Question: I'm practicing with classes and vectors and storing objects in vectors. After storing a base class object and a class object that inherits from it, my compiler returns the error that the inherited class object does not exist. Here are what I assume are the important bits:
'''
class Car
{
public:
Car();
void stop();
int get_speed() const;
void new_speed(int fspeed);
protected:
int speed;
};
class Sportscar : public Car
{
public:
Sportscar();
void turbo();
private:
bool hasTurbo;
};
'''
'''
vector<Car*> cars(2);
cars[0] = new Car();
cars[1] = new Sportscar();
'''
'cars[0]''cars[1]''cars[0]''cars[1]'
'''
cars[1]->turbo();
cars[0]->new_speed(cars[0]->get_speed());
'''
Here is the full code, which is a bit all over the place since I wasn't sure initially where I was going with this little car game:
'''
#include <iostream>
#include <cstdlib>
#include <vector>
using namespace std;
class Car
{
public:
Car();
void stop();
int get_speed() const;
void new_speed(int fspeed);
protected:
int speed;
};
class Sportscar : public Car
{
public:
Sportscar();
void turbo();
private:
bool hasTurbo;
};
// Constructor for class Car
Car::Car()
{
speed = 1;
}
// Function to stop the car
void Car::stop()
{
speed = 0;
cout << "You stop the car.
" << endl;
}
// Function to get current speed of the car
int Car::get_speed() const
{
return speed;
}
// Function to "accelerate" the car
void Car::new_speed(int fspeed)
{
int newspeed;
cout << "Speed up by how many mp/h? ";
cin >> newspeed;
speed = (fspeed + newspeed);
cout << "You speed up.
" << endl;
}
// Sportscar constructor to set hasTurbo to 0 (no)
Sportscar::Sportscar()
// Not sure if this is necessary
: Car()
{
hasTurbo = 0;
}
// Function to designate if the car has turbo
void Sportscar::turbo()
{
hasTurbo = 1;
cout << "You have activated turbo and have greater acceleration.
" << endl;
}
int main(void)
{
vector<Car*> cars(2);
cars[0] = new Car();
cars[1] = new Sportscar();
//Car drive;
//Sportscar drivefast;
char ans;
char sport;
// Asks user for input A, B, C, or Q until user chooses Q to quit
while(1)
{
cout << "Enter 'A' for current speed, 'B' to speed up, or 'C' to stop. 'Q' to quit." << endl;
cin >> ans;
// If users chooses A, calls get_speed() function and outputs current speed
if (ans == 'A')
{
cout << "Your current speed is " << cars[0]->get_speed() << " mp/h.
" << endl;
}
// If user chooses B, calls new_speed() function to increase speed according to
// user's specifications
else if (ans == 'B')
{
// Asks user if they have turbo Y/N
cout << "Do you want to use turbo? Y/N: ";
cin >> sport;
// If user does have turbo, hasTurbo is set to 1 (yes) and function
// new_speed() is called
if (sport == 'Y')
{
cars[1]->turbo();
cars[0]->new_speed(cars[0]->get_speed());
}
// If user does not have turbo, hasTurbo stays at 0 (no) and function
// new_speed() is called
else if (sport == 'N')
{
cars[0]->new_speed(cars[0]->get_speed());
}
// If user answers other can Y or N, tells user input is incorrect
else
{
cout << "Incorrect input.
" << endl;
}
}
// If user chooses C, calls stop() function and reduces car's speed to 0
else if (ans == 'C')
{
cars[0]->stop();
}
// If user chooses Q, program ends
else if (ans == 'Q')
{
exit(0);
}
// If user chooses other than A, B, C, or Q, tells user input is incorrect
else
{
cout << "Incorrect input.
" << endl;
}
}
}
'''
Finally, here's my compiler error:

I should note that if I remove the line accessing 'cars[1]', the program compiles and runs fine.
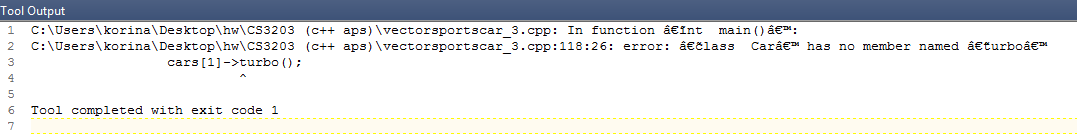
Answer: Your vector is declared as a vector of 'Car*' types. An object of type 'Car' does not have a 'turbo' member function. You need to cast the pointer to a 'Sportscar*' type:
'''
static_cast<Sportscar*>(cars[1])->turbo();
'''